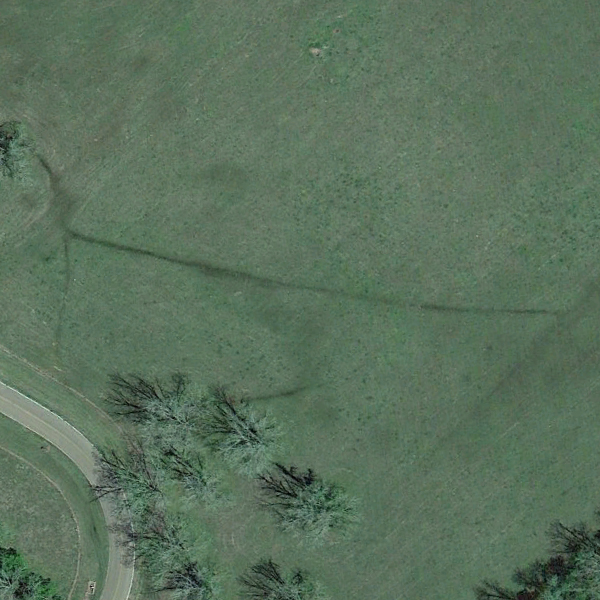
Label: Meadow